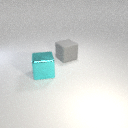
large cyan metal cube in front of large gray rubber cube